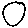
Label: circle